Aerial crown-view tile of a tropical tree (Barro Colorado Island, Panama), acquired 20250217:
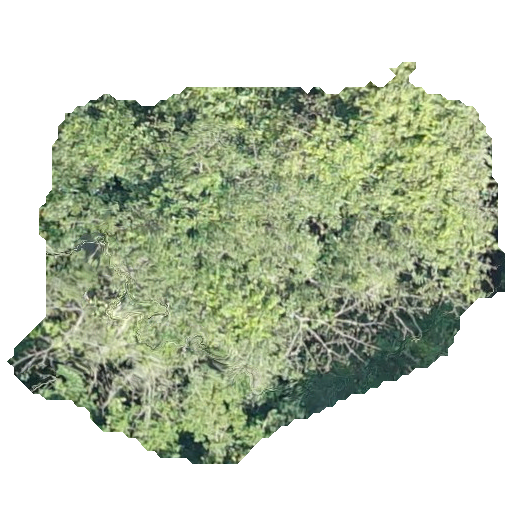
Species: Hura crepitans
GBIF accepted scientific name: Hura crepitans
Crown area: 207.411 m²